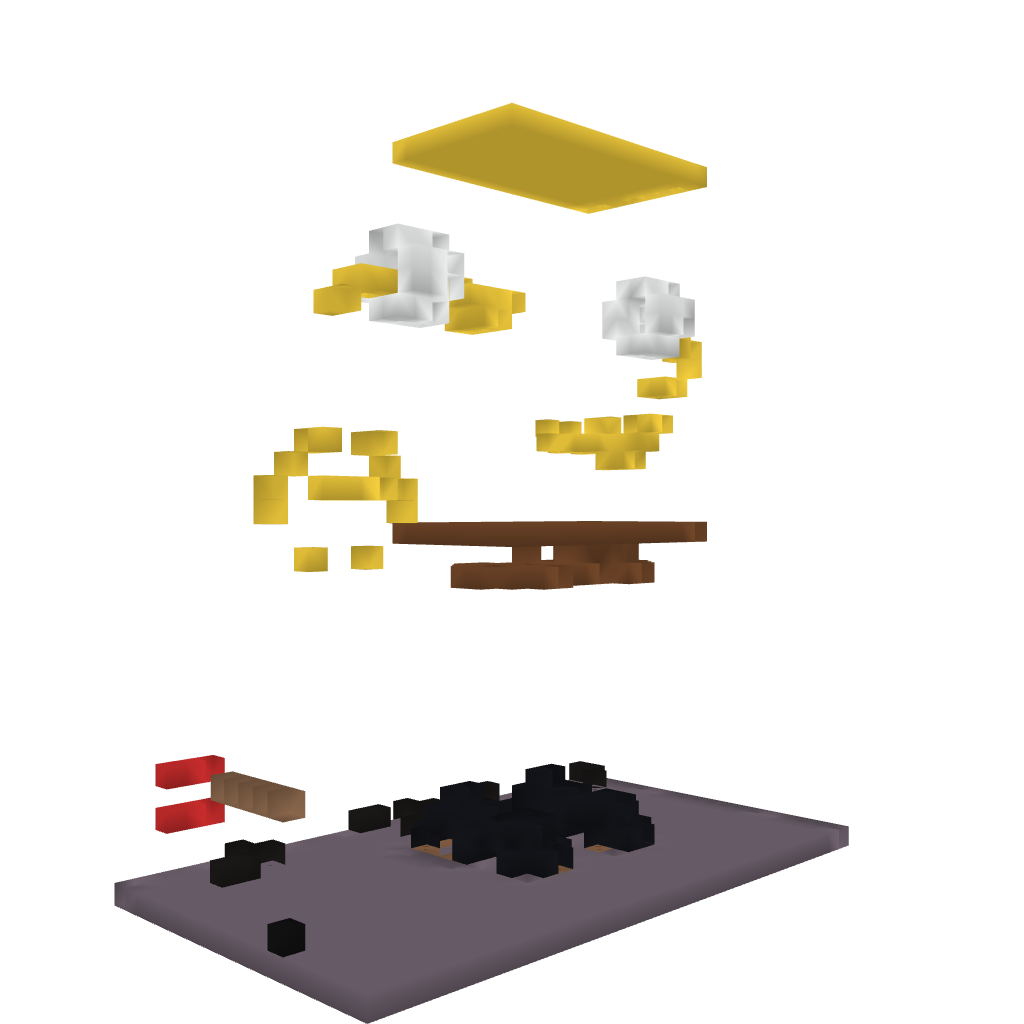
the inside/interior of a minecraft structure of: Spongebob/Svampebob